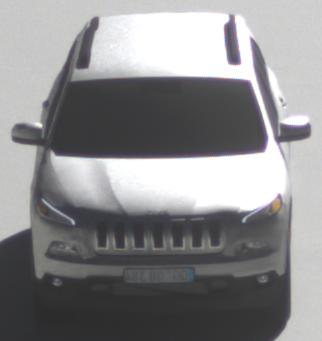
Make: Jeep
Model: Cherokee 3.2 V6 Pentastar
Detailed model: Cherokee (KL)
Model produced from: 2014/07
Model produced until: 2015/07
Doors: 5
Color: white
Road condition: dry road
Daytime: morning or afternoon
Contrast: high contrast